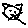
Label: cat